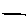
Label: line